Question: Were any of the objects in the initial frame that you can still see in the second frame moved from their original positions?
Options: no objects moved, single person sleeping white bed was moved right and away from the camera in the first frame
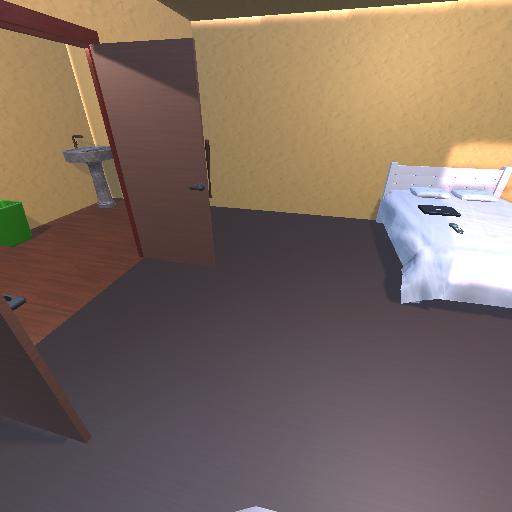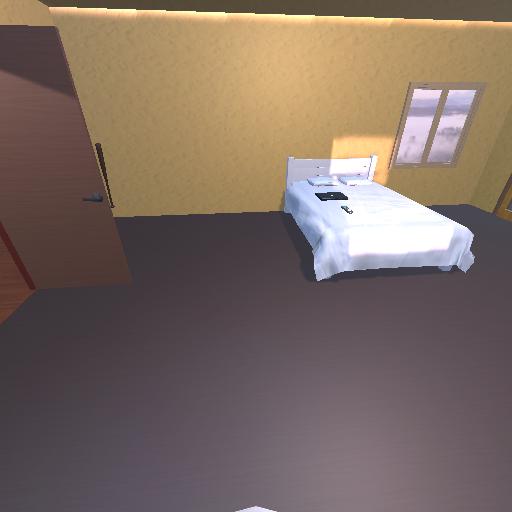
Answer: no objects moved